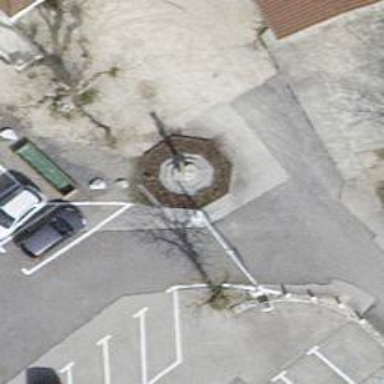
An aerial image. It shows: Cross structure.